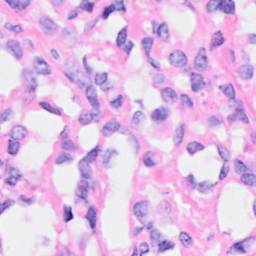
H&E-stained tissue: Breast